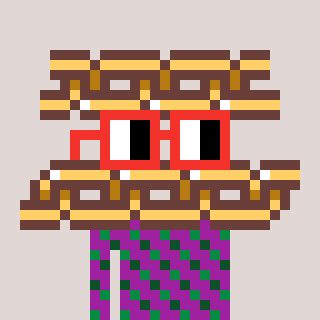
a pixel art character with square red glasses, a chain-shaped head and a magenta-colored body on a warm background